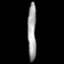
Tissue: prostate
Cell type: T cells
Senescence score: 0.3503
Nuclear area (px): 503
Mean DAPI intensity: 153.233